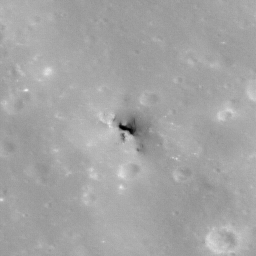
Pit: Copernicus 11
Host crater: Copernicus
Host type: impact_melt
Lunar coordinates: latitude 9.973, longitude 340.728